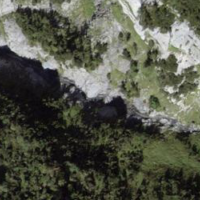
EUNIS habitat code: 48
Species observed at this site:
Gymnadenia conopsea